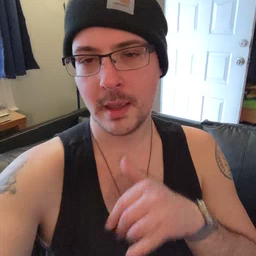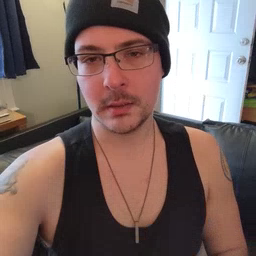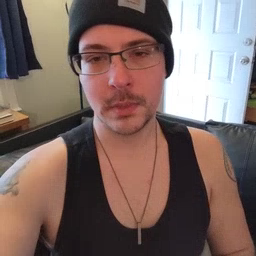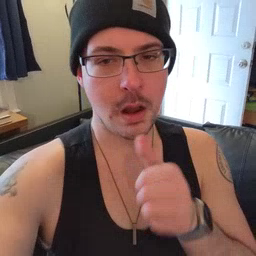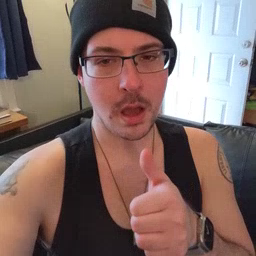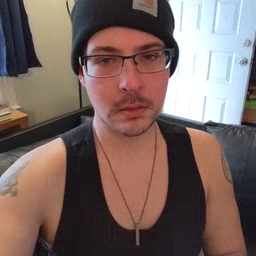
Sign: not